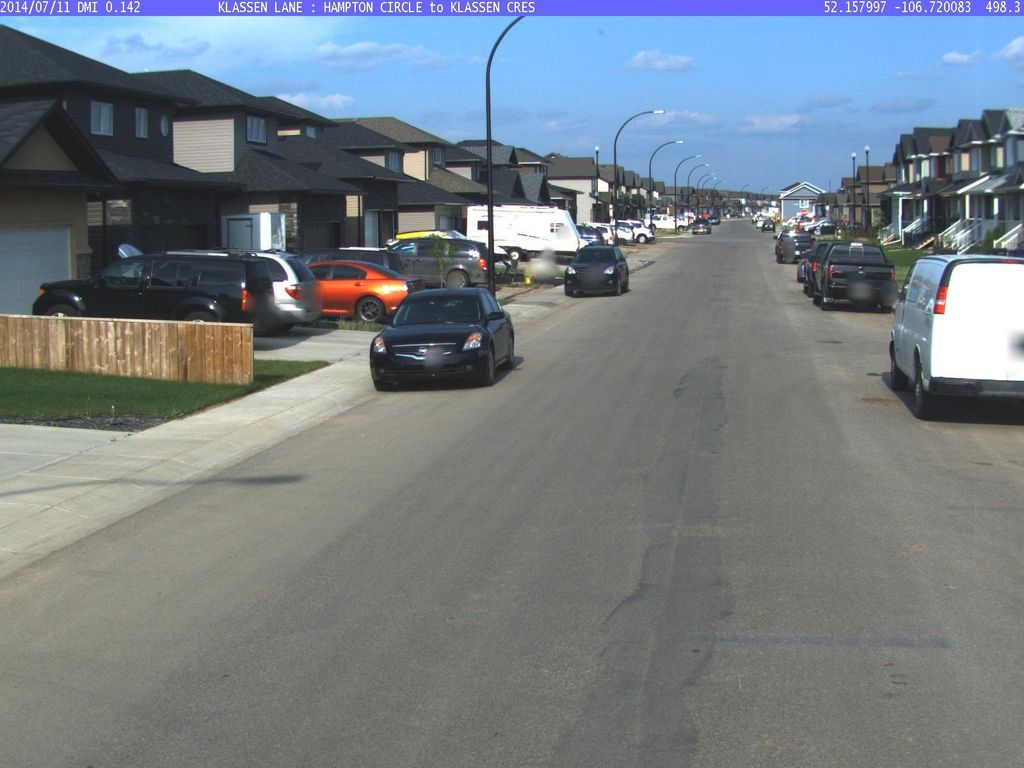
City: saskatoon